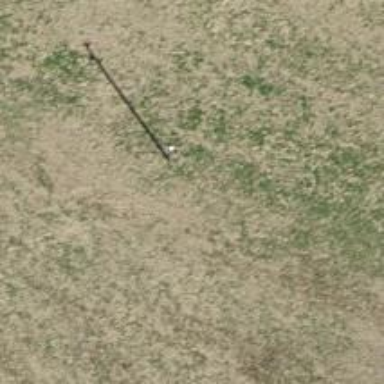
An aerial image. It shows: Power pole.